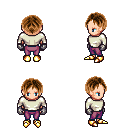
a pixel art fantasy rpg character, female body template, human, light skin, white long-sleeve shirt, magenta pants, brown parted hairstyle, metal gloves, gold boots, four views (front, back, left, right), 2x2 character sprite sheet, small pixel art, hard edges, no anti-aliasing